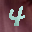
Label: 4